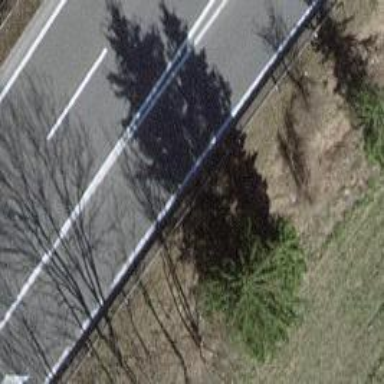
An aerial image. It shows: Asphalt motorway link.